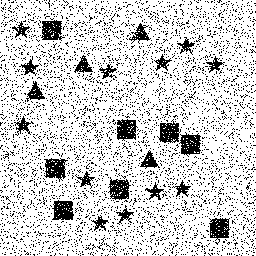
Squares: 8
Triangles: 4
Stars: 12
Total shapes: 24